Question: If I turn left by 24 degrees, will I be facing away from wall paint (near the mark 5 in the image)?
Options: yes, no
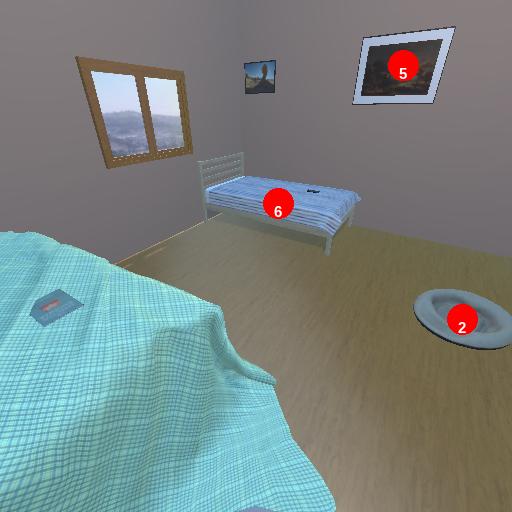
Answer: yes